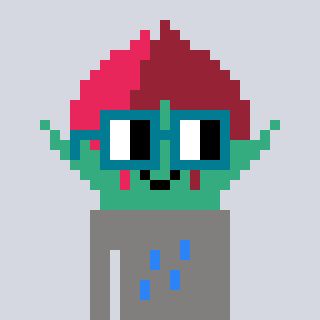
a pixel art character with square dark green glasses, a rosebud-shaped head and a bluegrey-colored body on a cool background